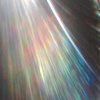
Label: sunburn